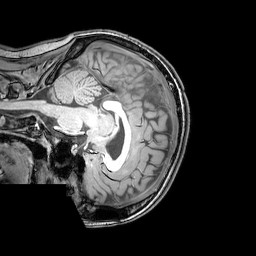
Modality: T1w
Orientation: sagittal
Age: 20
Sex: female
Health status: healthy
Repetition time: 0.081 s
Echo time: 0.037 s